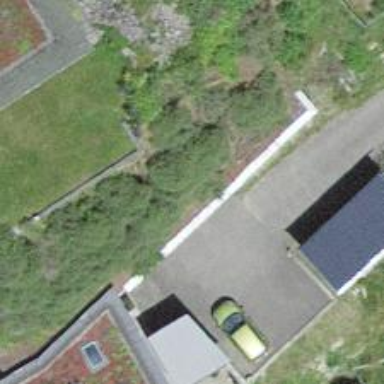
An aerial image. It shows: Parking entrance.